Chest X-ray. View position: PA
Patient age: 62
Patient sex: M
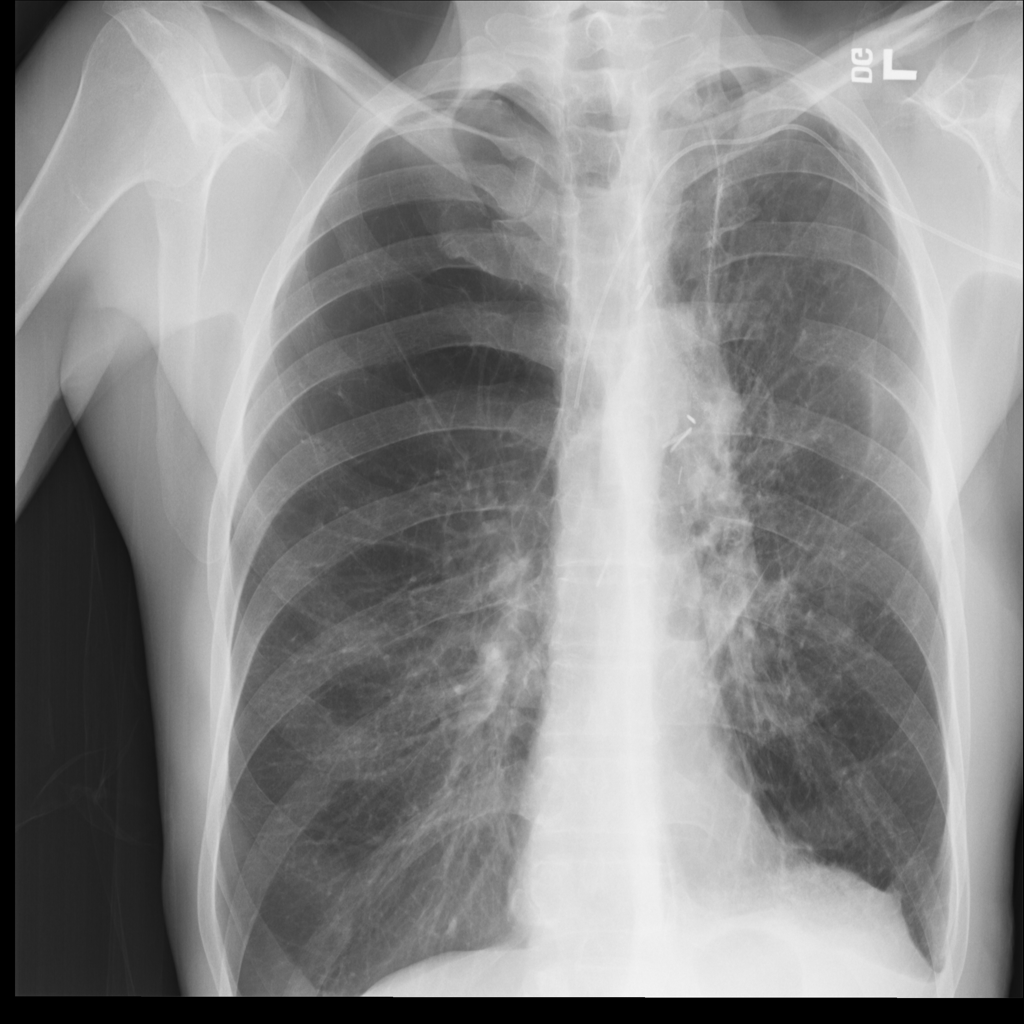
Finding: Pneumothorax